Frequency: 99900
Velocity: 0,3100
Power: 10,2
Pulse duration: 0,0000001
Pass count: 1
Magnification: 10
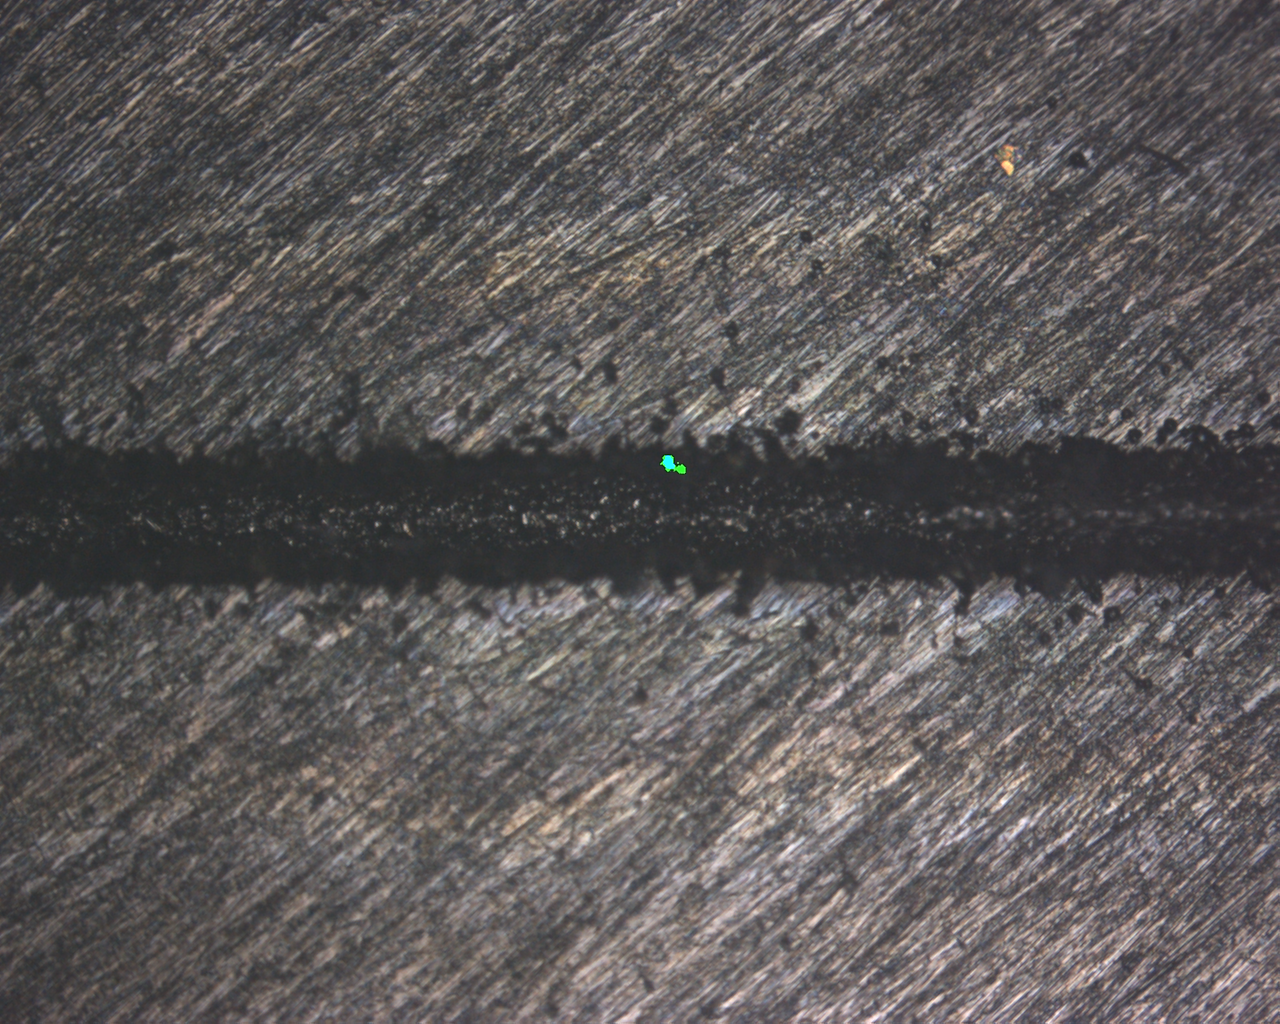
Measured width: 129.053
Other width: 51.472